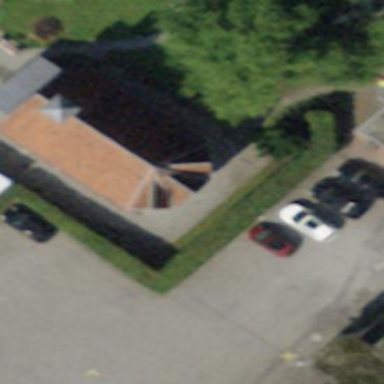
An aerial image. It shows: Building.